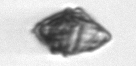
Label: Kryptoperidinium_triquetrum